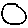
Label: circle